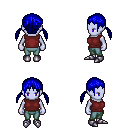
a pixel art fantasy rpg character, female body template, dark elf, purple skin, maroon sleeveless shirt, teal pants, blue twin-tailed hairstyle, metal boots, four views (front, back, left, right), 2x2 character sprite sheet, small pixel art, hard edges, no anti-aliasing